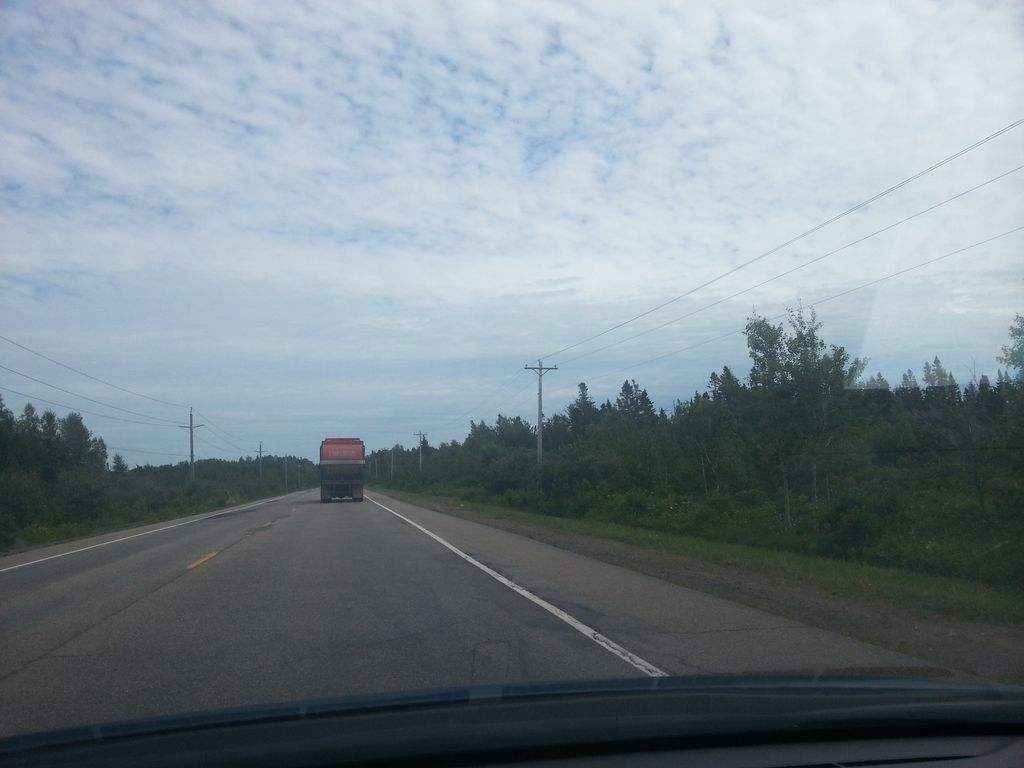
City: charlottetown